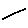
Label: line